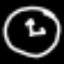
Label: clock